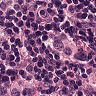
Metastatic tissue present: yes